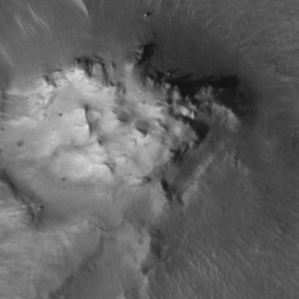
Label: non_frost